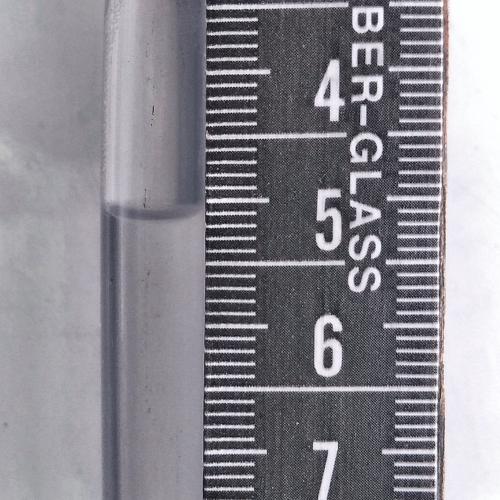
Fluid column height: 5.1 cm